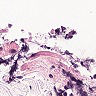
Metastatic tissue present: no